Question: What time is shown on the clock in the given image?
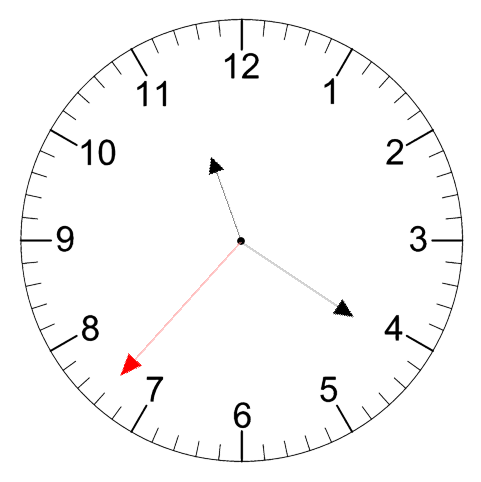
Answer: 11:20:37